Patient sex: M
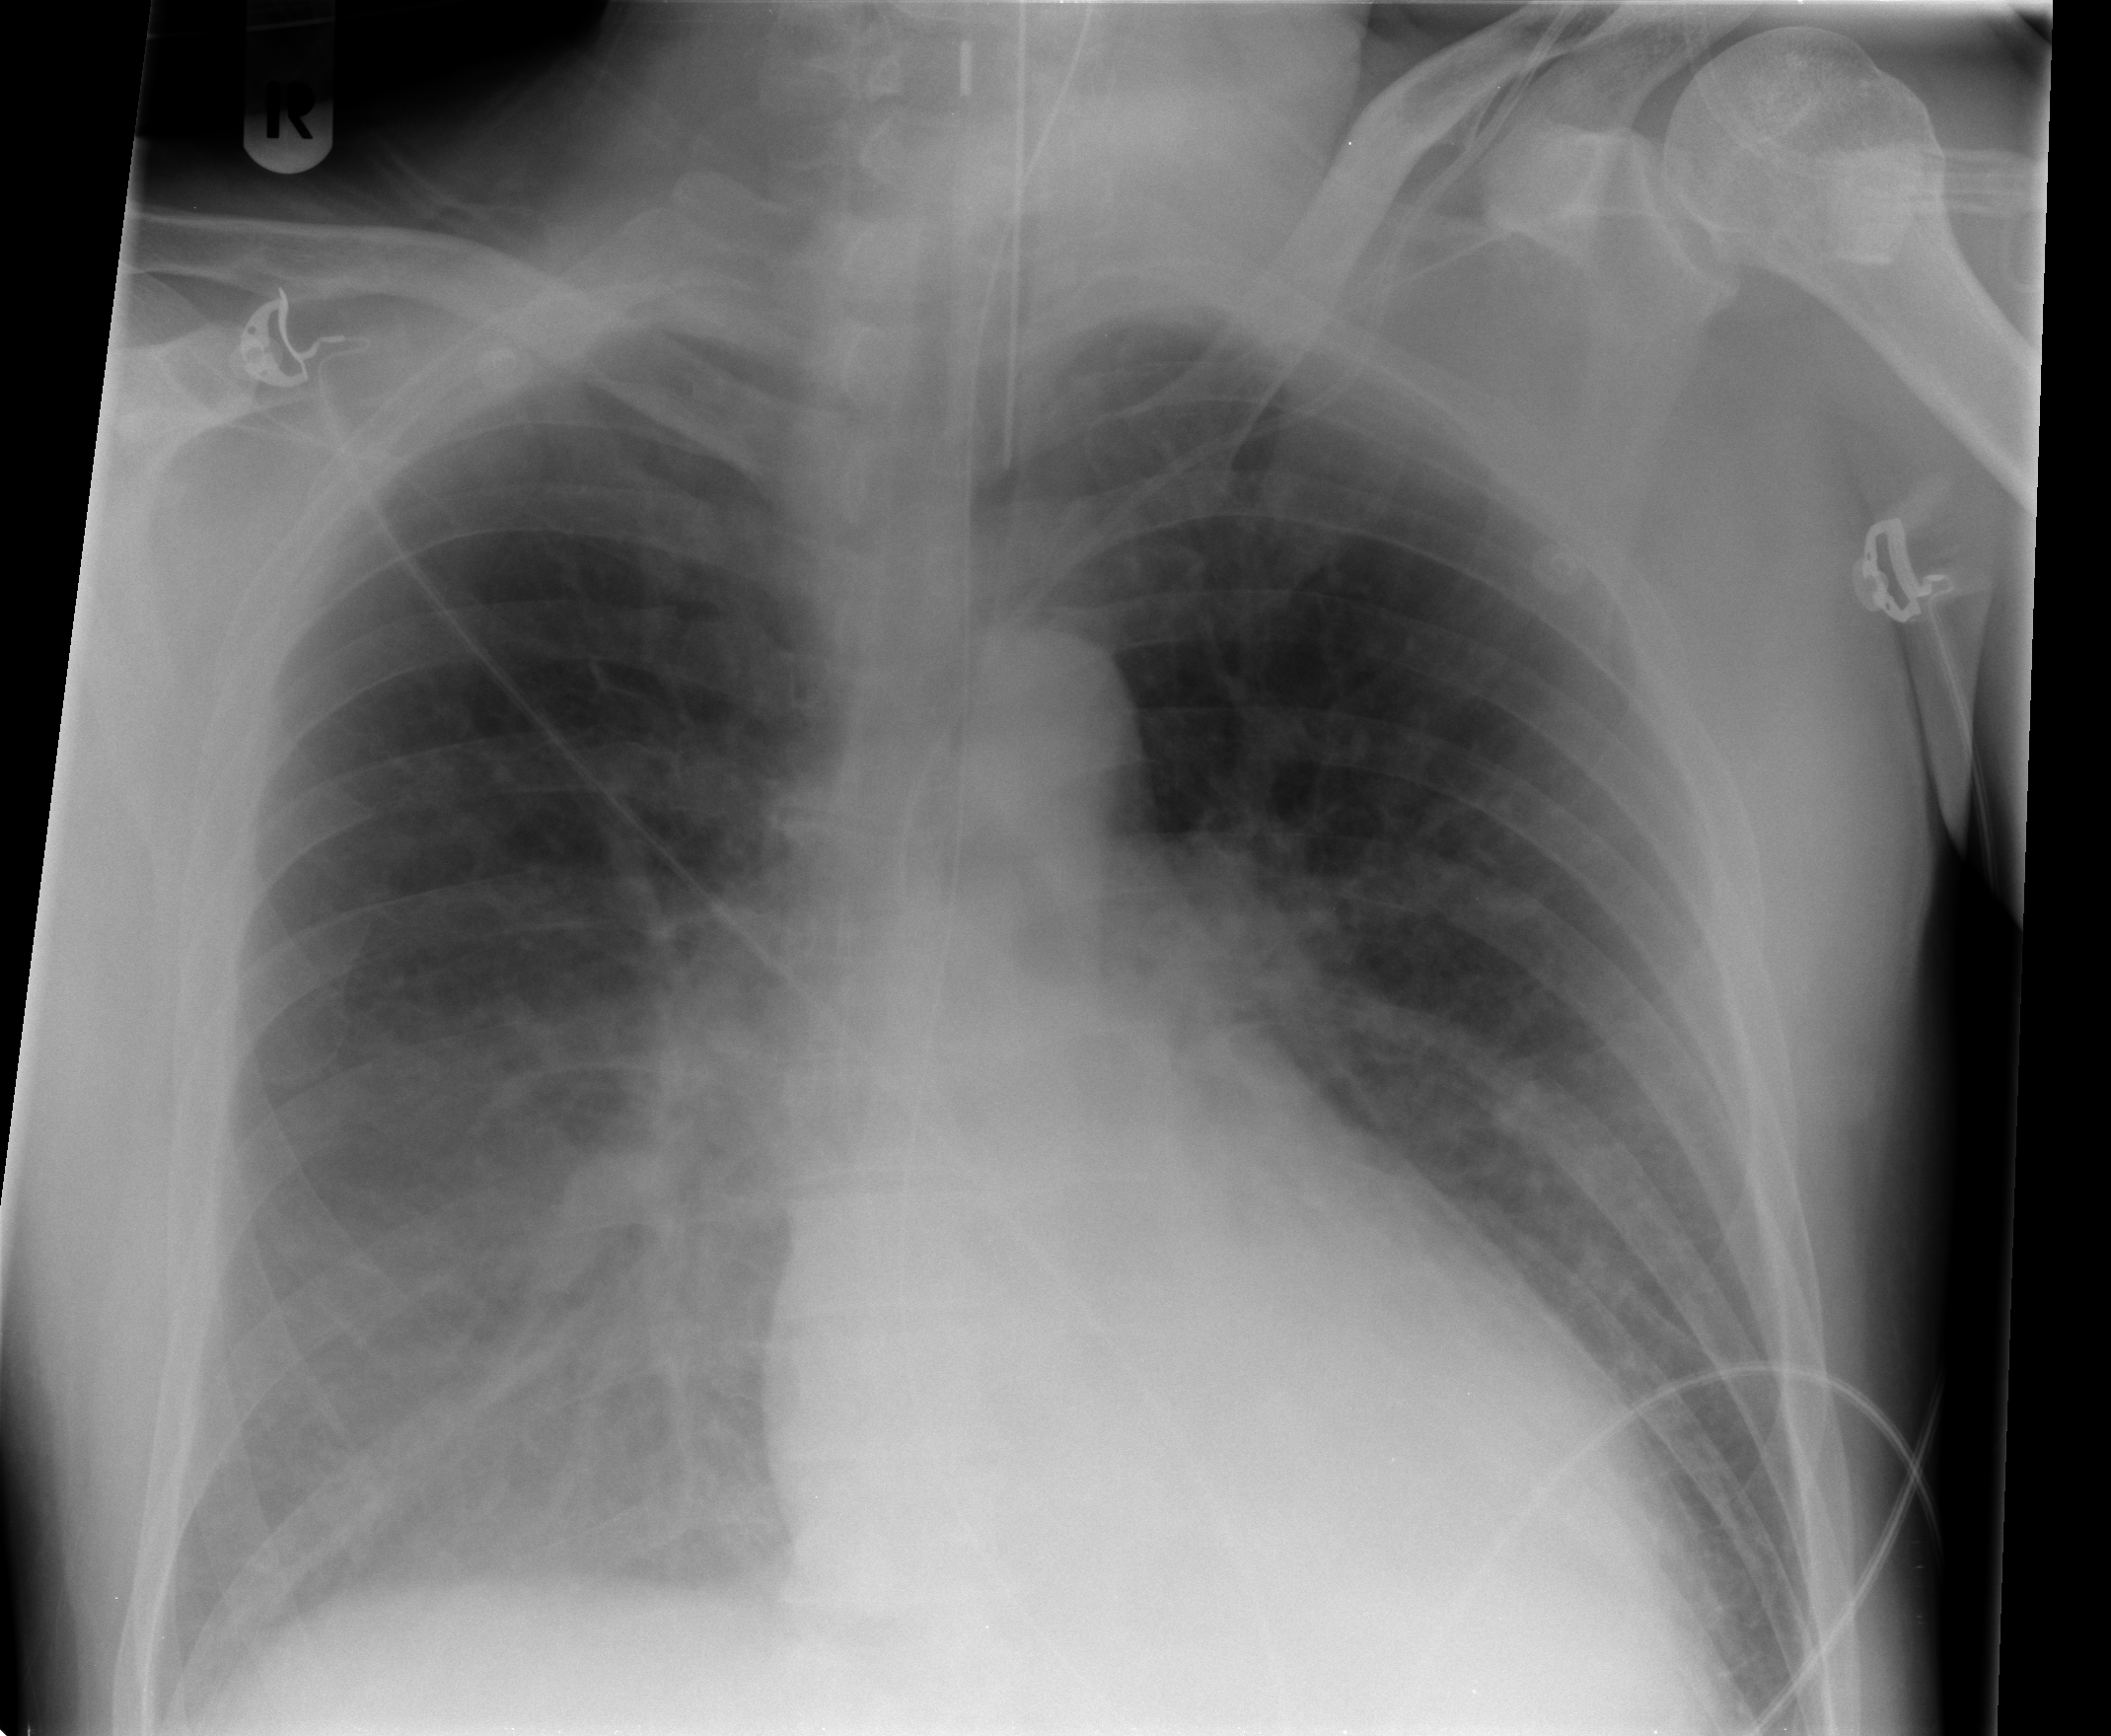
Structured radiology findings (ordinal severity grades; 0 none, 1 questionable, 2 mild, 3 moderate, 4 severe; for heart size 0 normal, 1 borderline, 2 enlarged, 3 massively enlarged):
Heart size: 1
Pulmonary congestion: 2
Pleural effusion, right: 0
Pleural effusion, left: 0
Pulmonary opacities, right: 2
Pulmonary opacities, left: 2
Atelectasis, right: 2
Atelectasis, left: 0